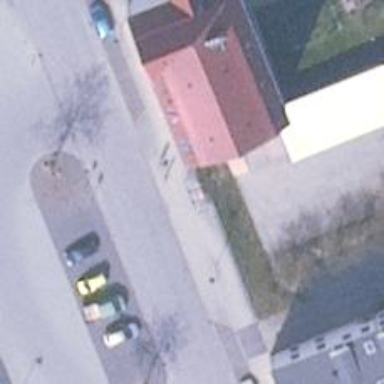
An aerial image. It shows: Platform at public transport location with shelter.